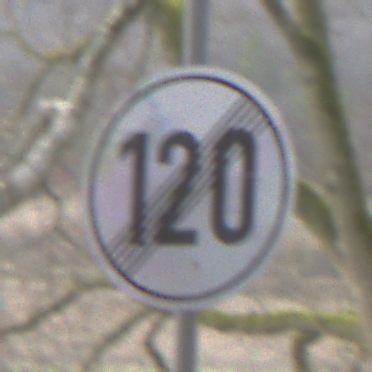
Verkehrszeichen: EndeGeschwindigkeit120
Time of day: MorningAfternoon
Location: Outdoor (Nature)
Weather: PartlyCloudy
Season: NotSpecified
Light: Natural